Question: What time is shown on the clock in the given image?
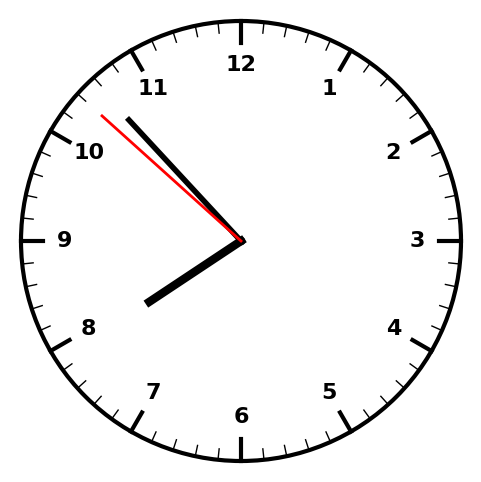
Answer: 07:52:52